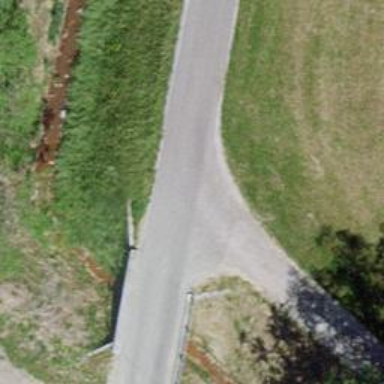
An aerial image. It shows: Unclassified road with asphalt surface is on bridge.